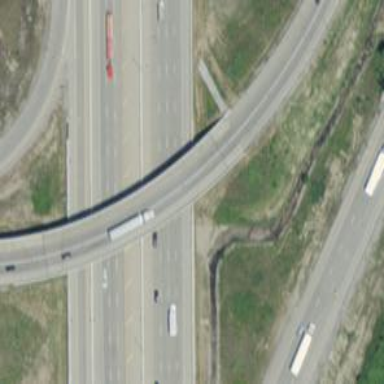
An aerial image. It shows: Motorway link bridge.